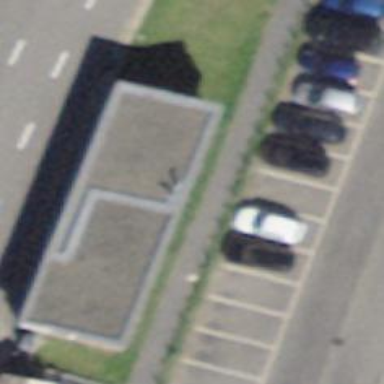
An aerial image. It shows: Toilets.